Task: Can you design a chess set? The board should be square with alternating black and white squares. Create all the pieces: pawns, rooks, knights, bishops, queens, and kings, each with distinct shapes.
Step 2282:
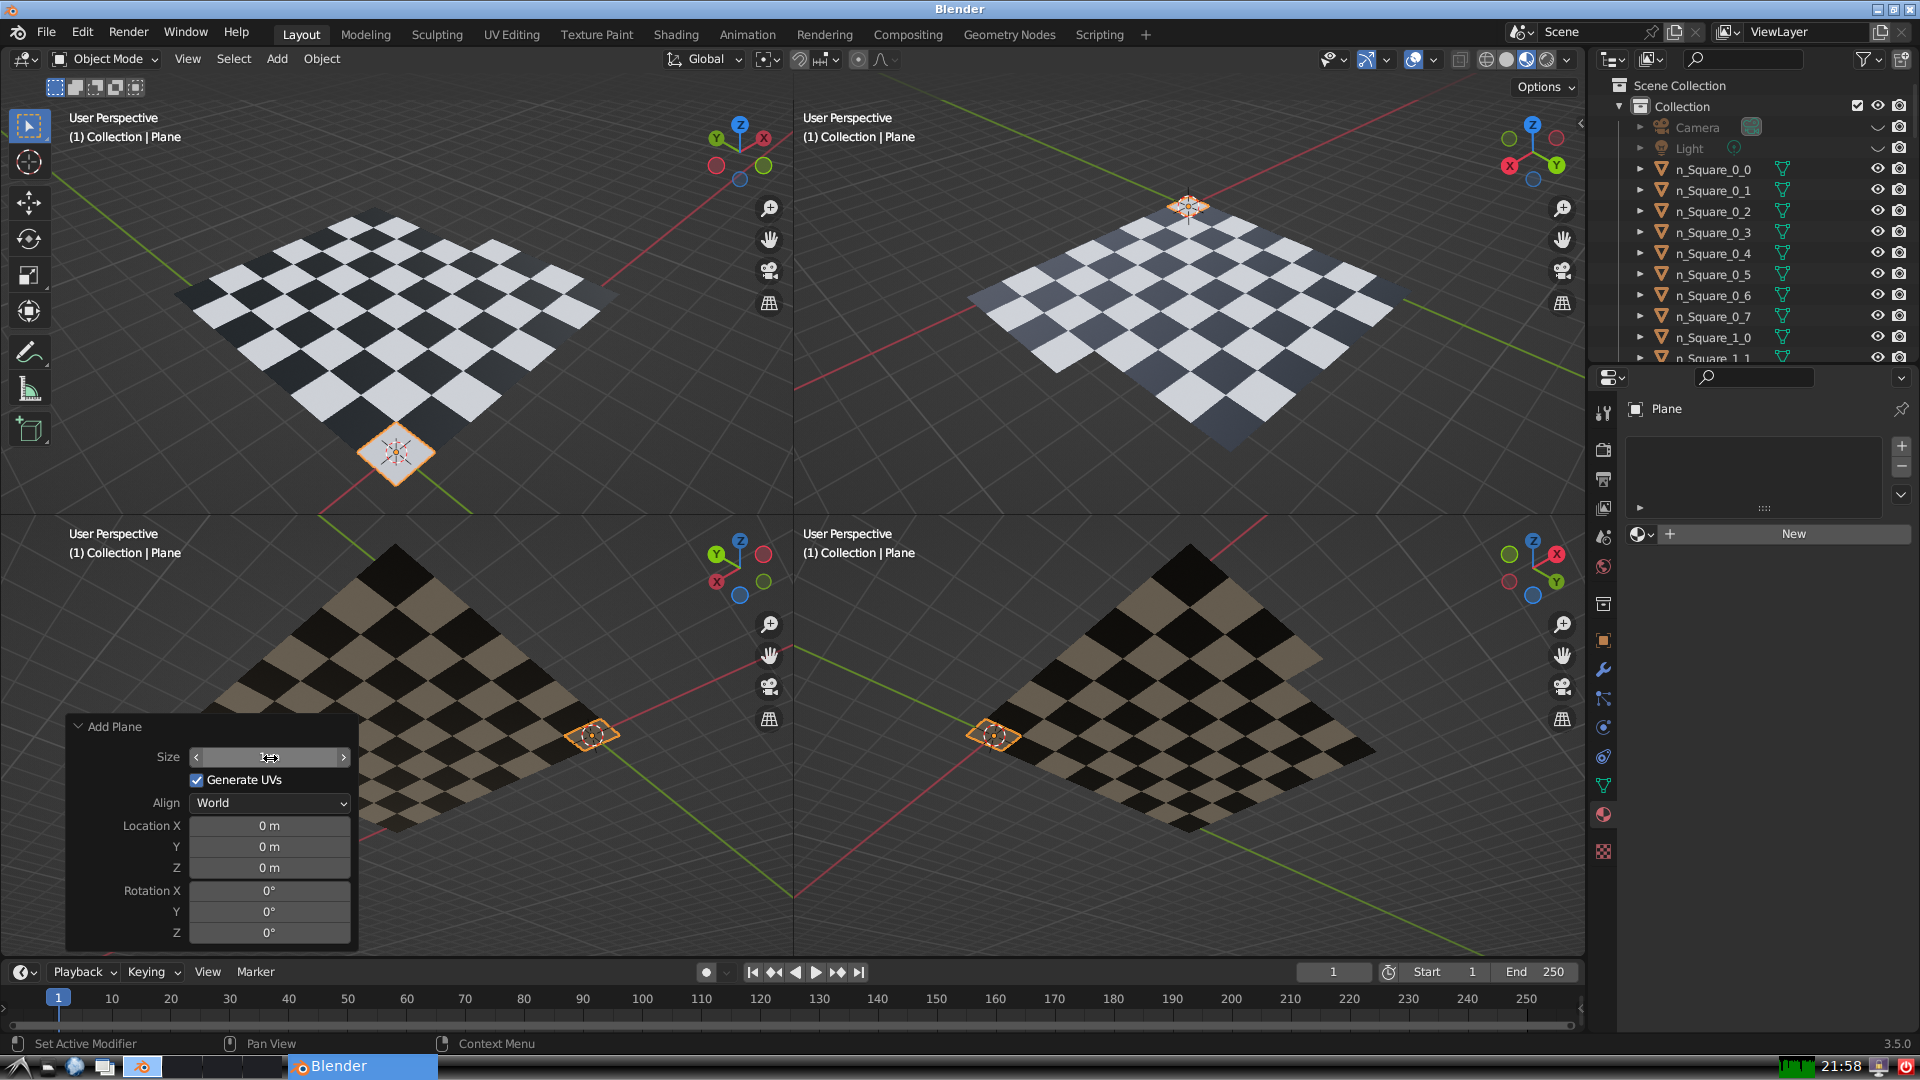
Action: {"mouse_move": [960, 540]}